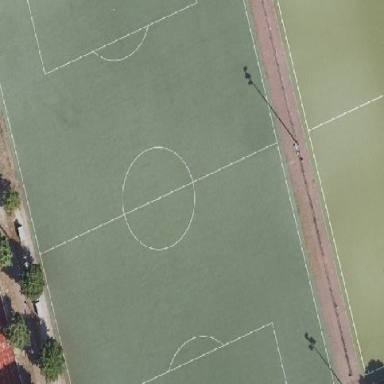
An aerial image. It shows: Soccer pitch for leisure land activities.